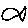
Label: fish